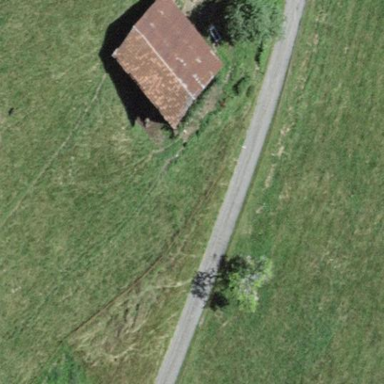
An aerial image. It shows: Rural barn.